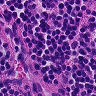
Metastatic tissue present: no